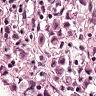
Metastatic tissue present: yes